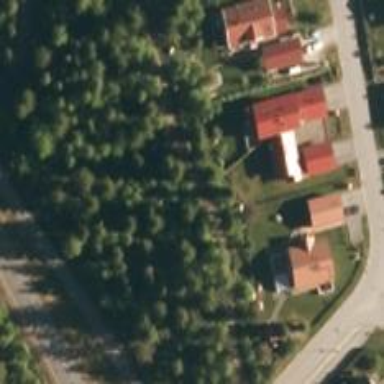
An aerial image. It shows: Nordic footway.